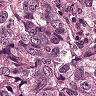
Metastatic tissue present: yes